Field crop: maize
Growth stage: 2
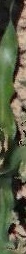
Species: maize